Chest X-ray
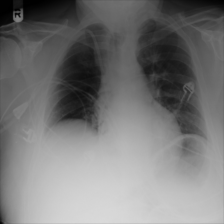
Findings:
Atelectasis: negative
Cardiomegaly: negative
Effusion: negative
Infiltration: negative
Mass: negative
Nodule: negative
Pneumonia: negative
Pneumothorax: negative
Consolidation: negative
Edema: negative
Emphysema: negative
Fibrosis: negative
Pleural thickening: negative
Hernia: negative